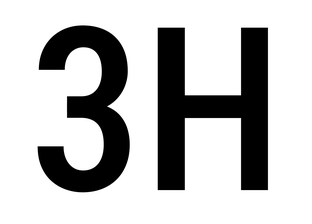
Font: Roboto_Condensed_Medium